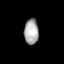
Tissue: lung
Cell type: Epithelial cells
Senescence score: 0.2279
Nuclear area (px): 358
Mean DAPI intensity: 169.05